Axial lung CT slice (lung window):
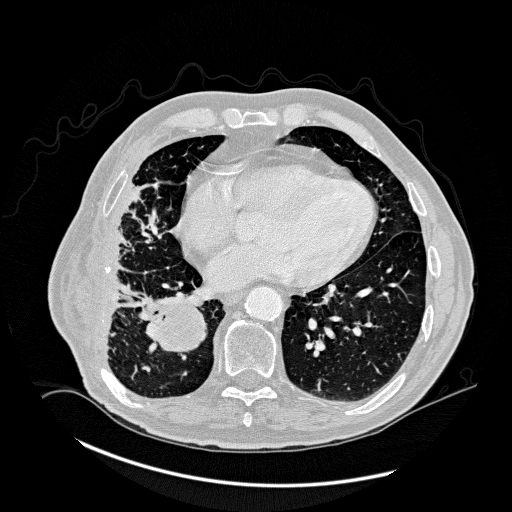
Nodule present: no